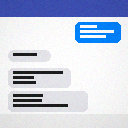
Screen state: on